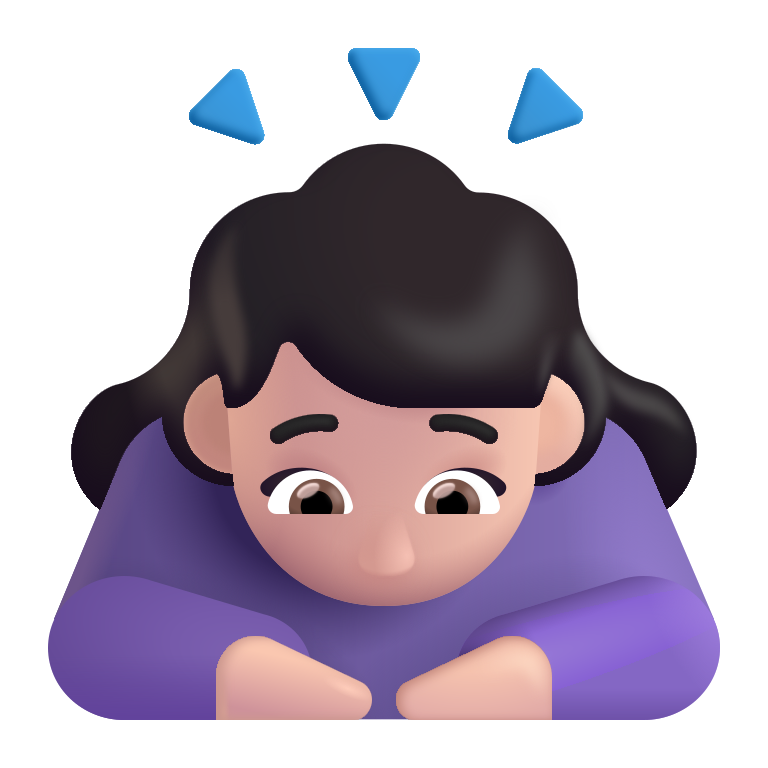
woman bowing color light